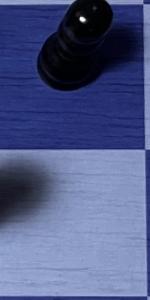
Label: Empty